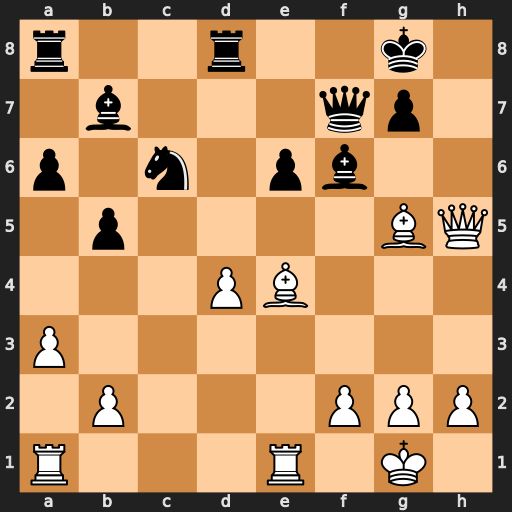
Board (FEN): r2r2k1/1b3qp1/p1n1pb2/1p4BQ/3PB3/P7/1P3PPP/R3R1K1
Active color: w
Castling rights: -
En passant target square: -
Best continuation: Bg6 Qxg6 Qxg6